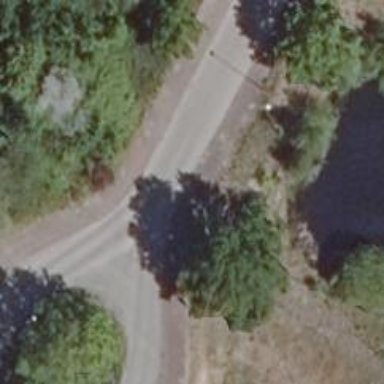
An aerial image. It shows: Unclassified road with sidewalks on both sides.